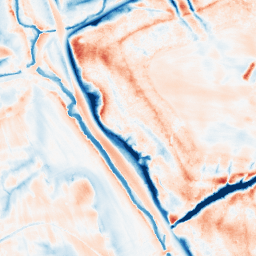
Category: edge_preserving
Decomposition family: guided
Decomposition parameters: radius: 8
eps: 1
Upsampling method: regularized
Upsampling parameters: scale: 4
lambda_reg: 0.001
Upsampling scale: 4